Field crop: tomato
Growth stage: 2
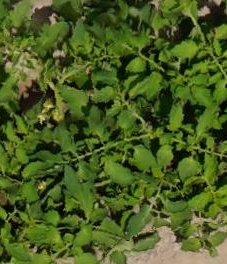
Species: tomato